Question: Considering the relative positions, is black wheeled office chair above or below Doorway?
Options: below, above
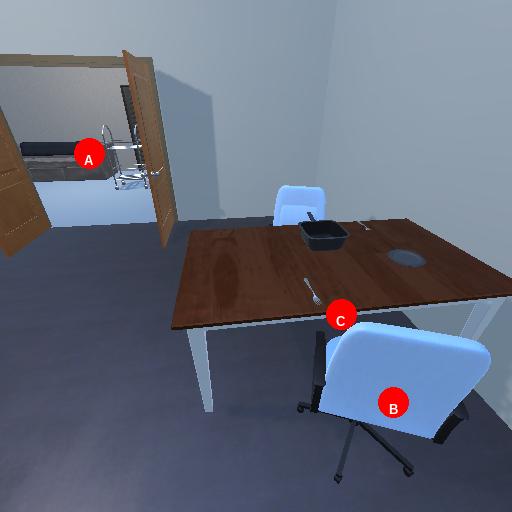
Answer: below